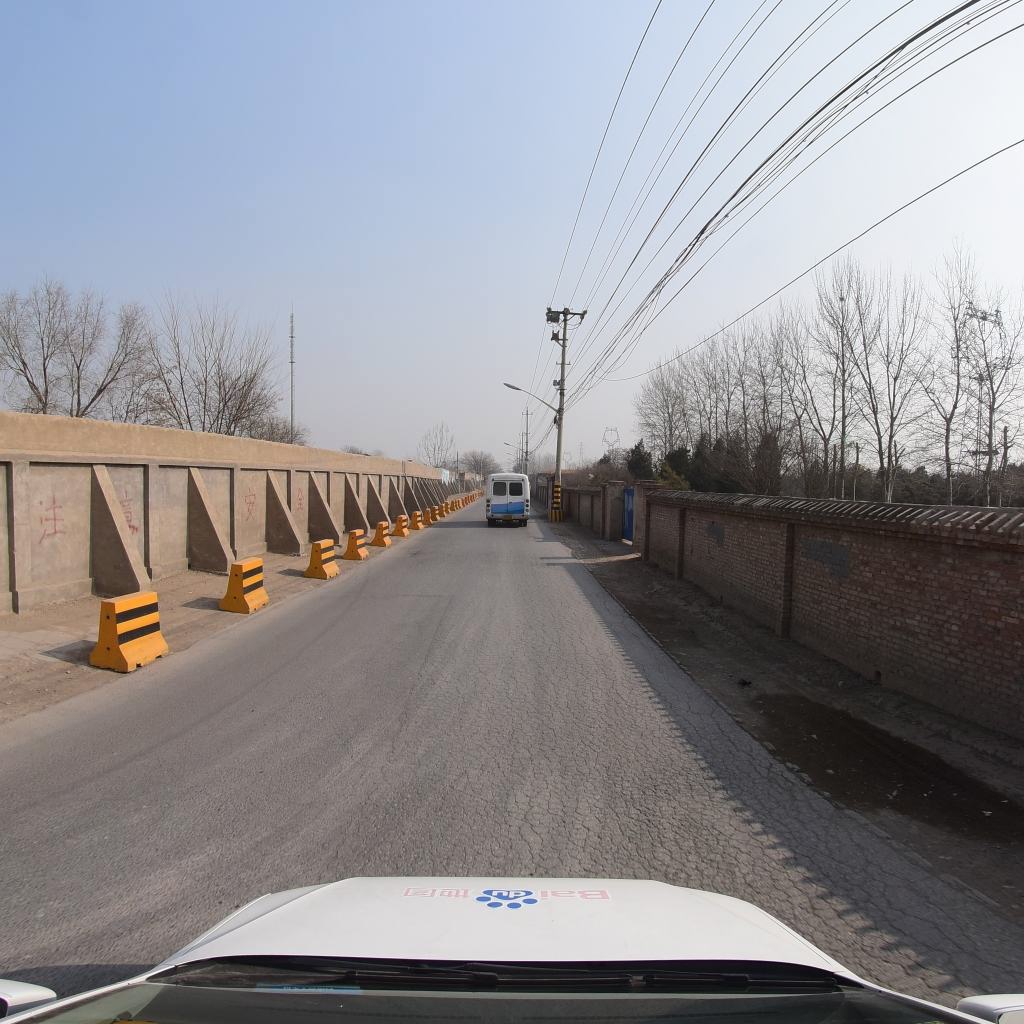
Region: Fengtai
Road damage annotations: alligator crack